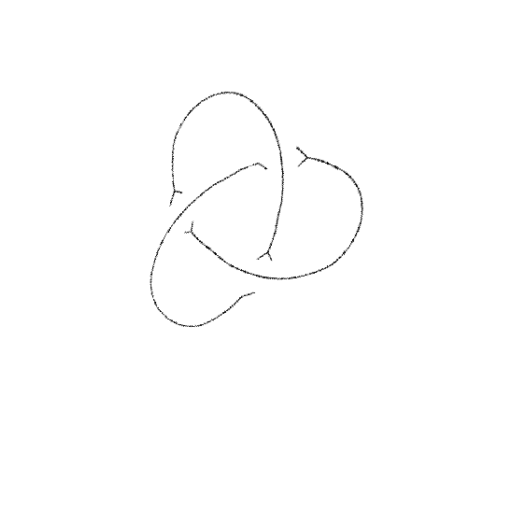
Crossing number: 3